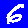
Digit: 6